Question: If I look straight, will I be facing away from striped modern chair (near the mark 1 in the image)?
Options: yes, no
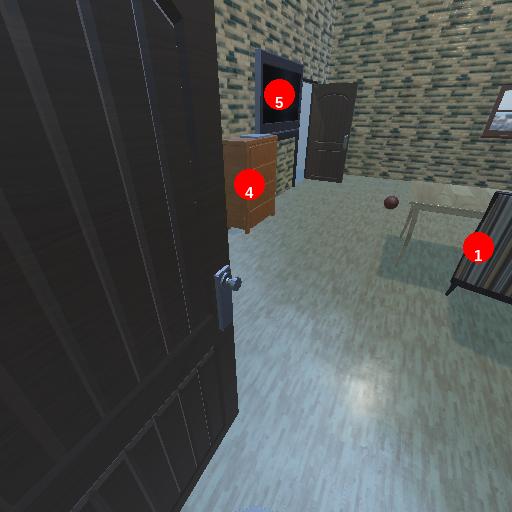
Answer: yes